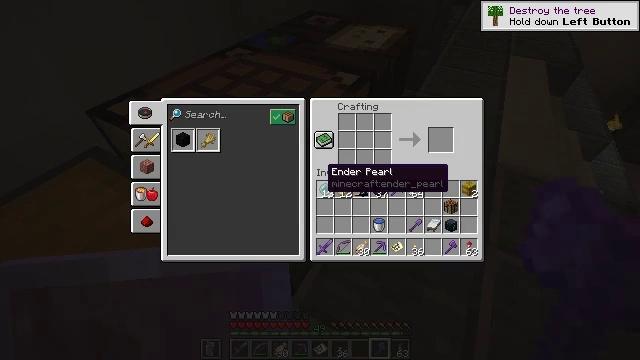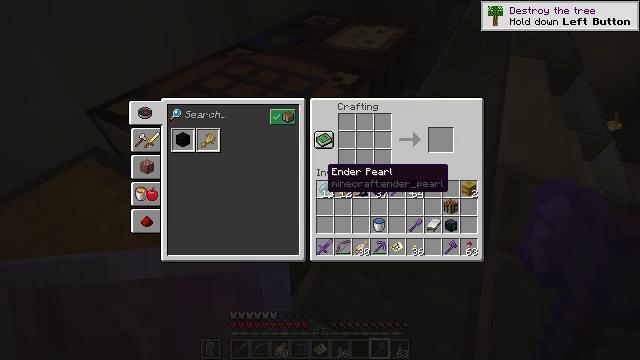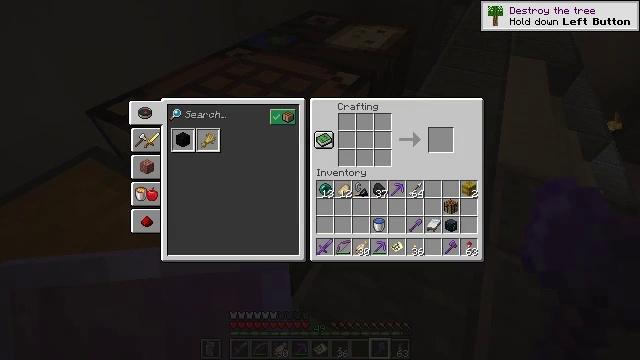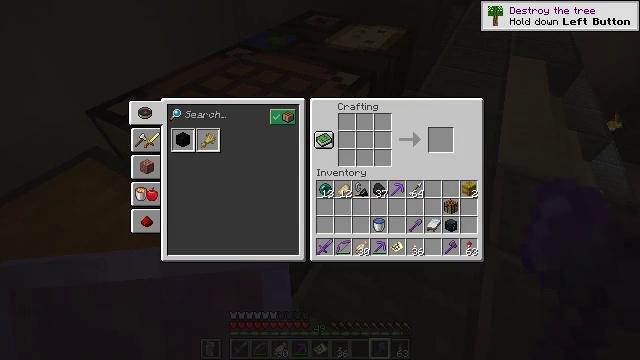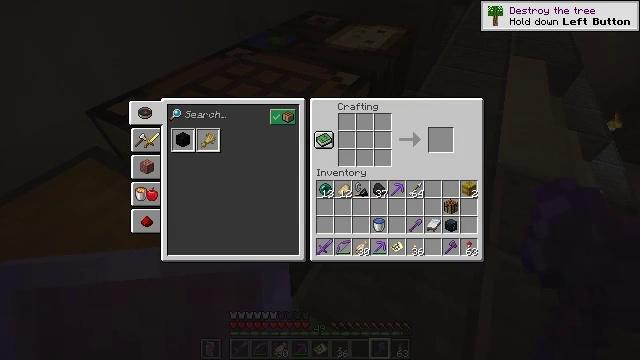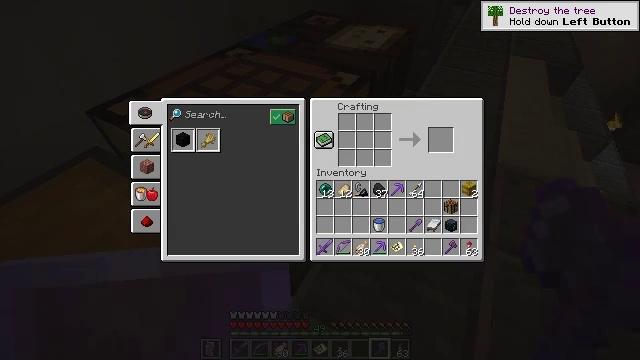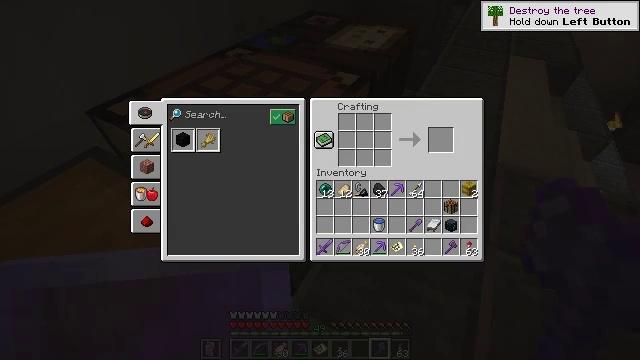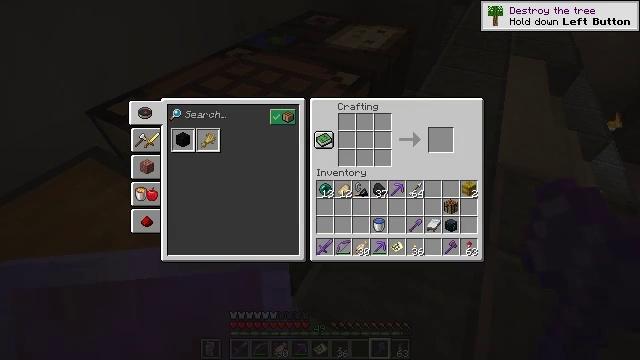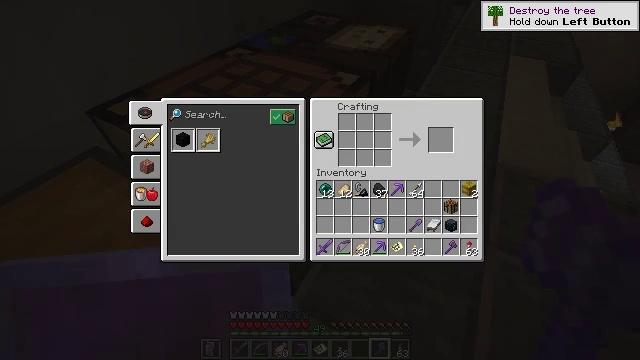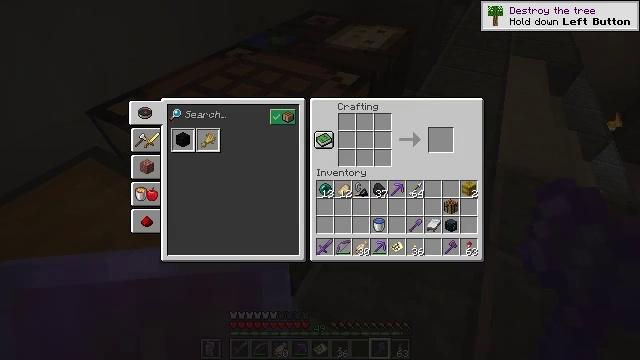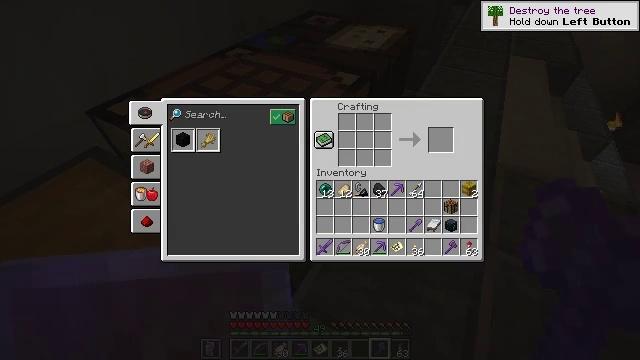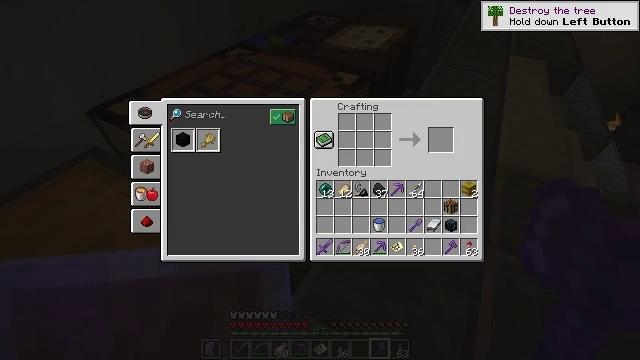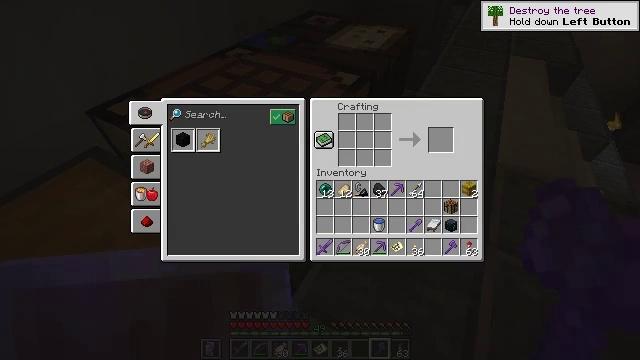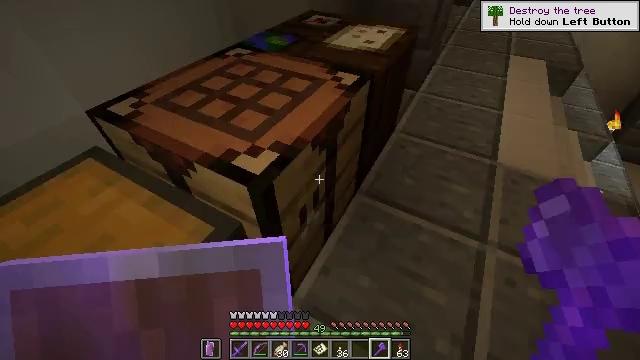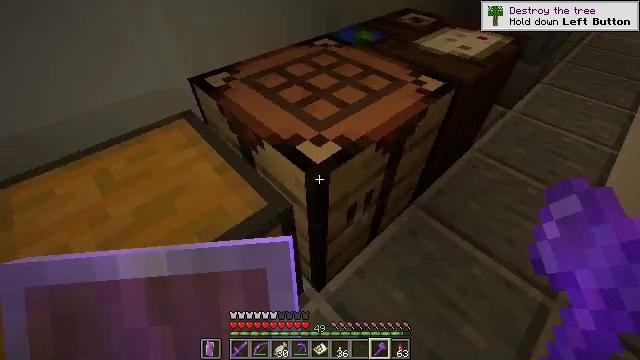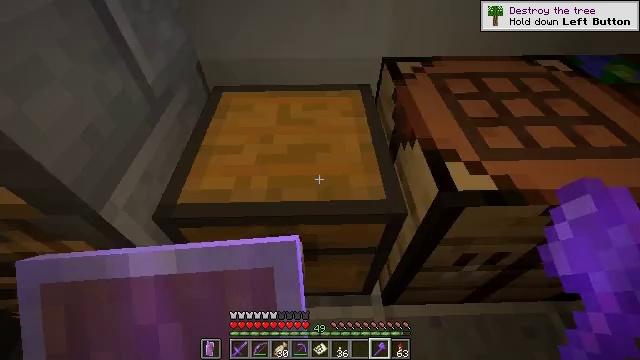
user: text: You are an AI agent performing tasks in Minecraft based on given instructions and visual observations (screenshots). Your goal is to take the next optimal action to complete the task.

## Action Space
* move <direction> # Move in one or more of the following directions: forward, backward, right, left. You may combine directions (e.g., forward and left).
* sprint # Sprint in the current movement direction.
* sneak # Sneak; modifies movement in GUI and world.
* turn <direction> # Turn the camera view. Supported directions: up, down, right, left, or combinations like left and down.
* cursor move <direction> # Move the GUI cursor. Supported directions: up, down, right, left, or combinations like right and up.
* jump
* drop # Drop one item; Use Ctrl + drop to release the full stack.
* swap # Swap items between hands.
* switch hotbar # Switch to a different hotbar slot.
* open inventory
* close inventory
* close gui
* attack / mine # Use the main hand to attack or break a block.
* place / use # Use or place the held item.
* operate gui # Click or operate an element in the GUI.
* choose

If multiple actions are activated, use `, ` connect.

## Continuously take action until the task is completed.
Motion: motion action
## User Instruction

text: Left click on the cartography table to mine it.
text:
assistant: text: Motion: no_op
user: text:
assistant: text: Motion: no_op
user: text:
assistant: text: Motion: turn left and up
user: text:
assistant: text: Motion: turn left
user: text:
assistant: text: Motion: turn left
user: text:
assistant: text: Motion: no_op
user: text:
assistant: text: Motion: no_op
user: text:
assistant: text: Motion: no_op
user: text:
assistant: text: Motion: no_op
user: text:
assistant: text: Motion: no_op
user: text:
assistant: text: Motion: no_op
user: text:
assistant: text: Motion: no_op
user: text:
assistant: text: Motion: no_op
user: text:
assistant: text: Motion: turn left
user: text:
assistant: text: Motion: turn left and down
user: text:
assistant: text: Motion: turn left and down
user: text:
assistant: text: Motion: no_op
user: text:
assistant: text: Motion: no_op
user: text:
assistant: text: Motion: no_op
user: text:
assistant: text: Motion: turn right
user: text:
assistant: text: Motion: no_op
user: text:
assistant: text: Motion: use / place
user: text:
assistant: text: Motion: use / place
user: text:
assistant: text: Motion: use / place
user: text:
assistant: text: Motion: no_op
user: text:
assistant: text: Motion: no_op
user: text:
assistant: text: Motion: no_op
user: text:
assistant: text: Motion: no_op
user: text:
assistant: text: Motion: no_op
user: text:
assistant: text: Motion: no_op